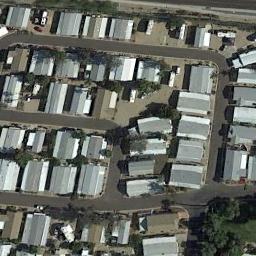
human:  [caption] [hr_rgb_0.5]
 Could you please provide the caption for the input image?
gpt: There are many gray and white buildings in the mobile home park .